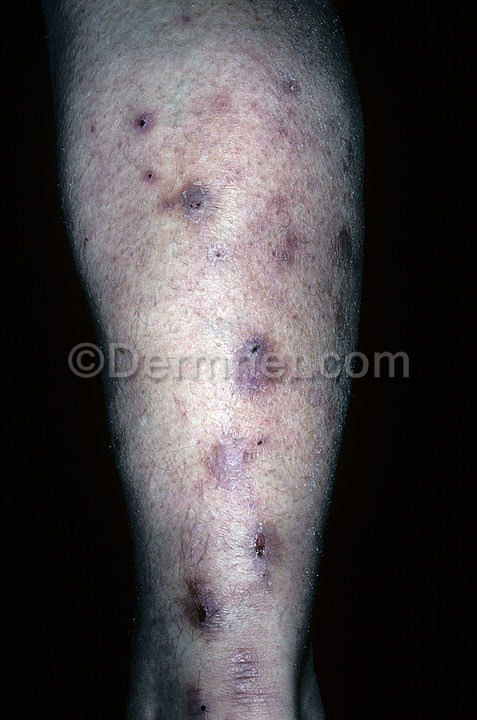
Disease: Eczema Photos